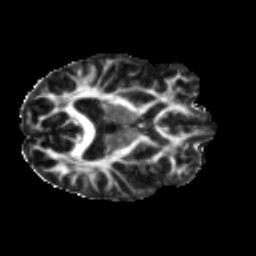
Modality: FA
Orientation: axial
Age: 22
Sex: male
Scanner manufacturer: ge
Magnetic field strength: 3 T
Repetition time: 7.8 s
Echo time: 0.0607 s